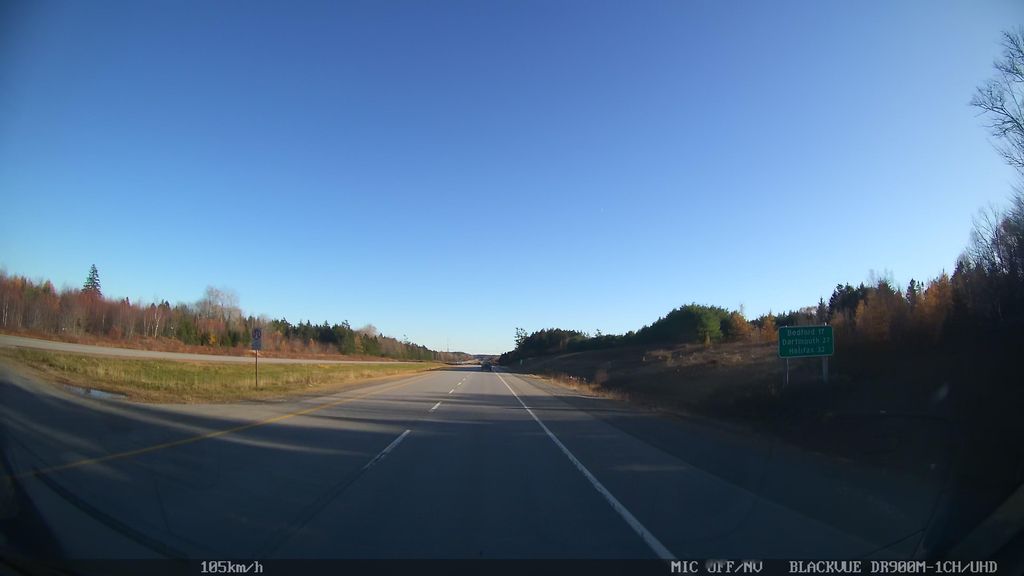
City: halifax